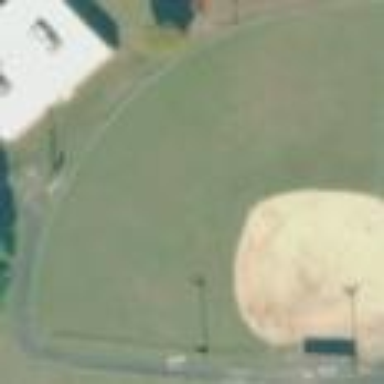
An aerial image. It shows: Softball pitch for leisure land activities.